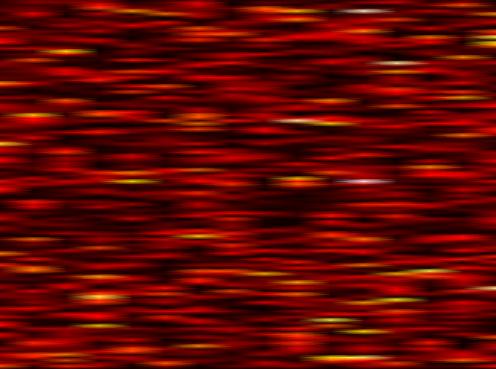
Label: WOLA